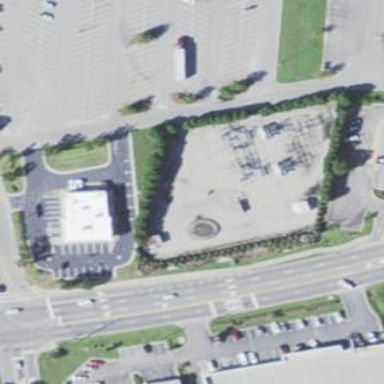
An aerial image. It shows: Distribution power substation secured by fence.